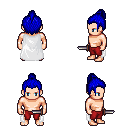
a pixel art fantasy rpg character, male body template, human, light skin, white cape, red pants, blue short topknot hairstyle, dagger, four views (front, back, left, right), 2x2 character sprite sheet, small pixel art, hard edges, no anti-aliasing